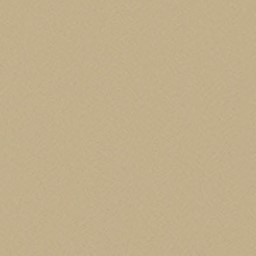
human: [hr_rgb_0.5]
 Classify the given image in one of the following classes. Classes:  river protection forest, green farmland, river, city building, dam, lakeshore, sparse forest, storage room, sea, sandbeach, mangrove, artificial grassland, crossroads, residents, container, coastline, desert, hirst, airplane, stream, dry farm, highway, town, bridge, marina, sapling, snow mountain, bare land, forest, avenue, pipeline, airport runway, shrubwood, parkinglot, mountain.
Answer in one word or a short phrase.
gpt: desert